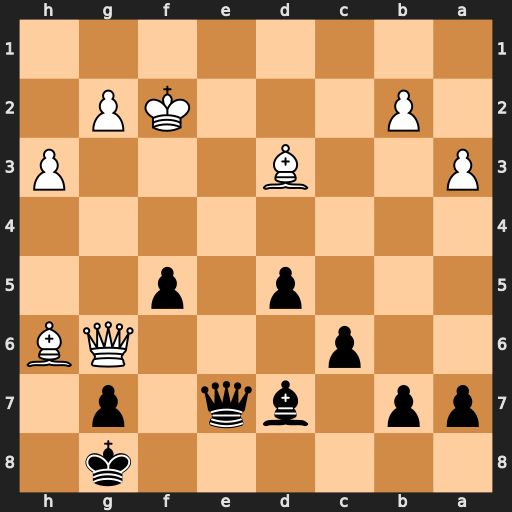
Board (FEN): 6k1/pp1bq1p1/2p3QB/3p1p2/8/P2B3P/1P3KP1/8
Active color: b
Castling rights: -
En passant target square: -
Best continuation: Qh4+ Kf3 Qxh6 Qxh6 gxh6